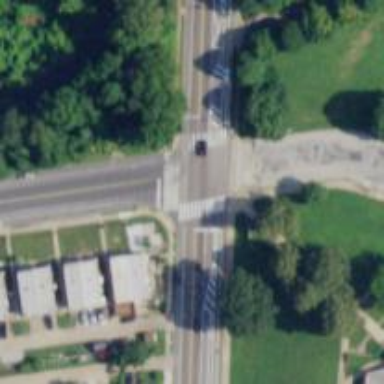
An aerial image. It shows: Unmarked crossing on footway.